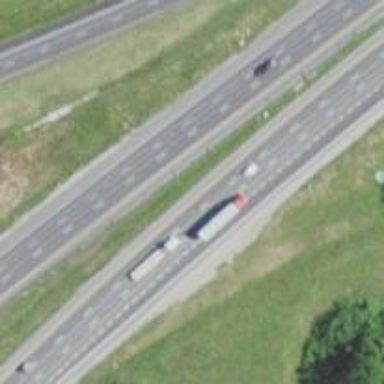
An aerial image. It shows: Asphalt motorway.